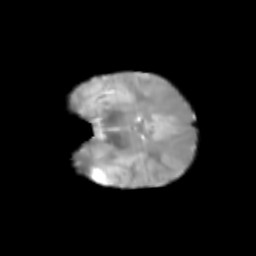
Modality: T2w
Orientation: coronal
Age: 6
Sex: female
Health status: healthy